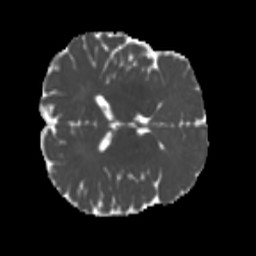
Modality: MD
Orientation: axial
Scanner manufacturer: siemens
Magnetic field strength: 3 T
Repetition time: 4 s
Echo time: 0.0594 s